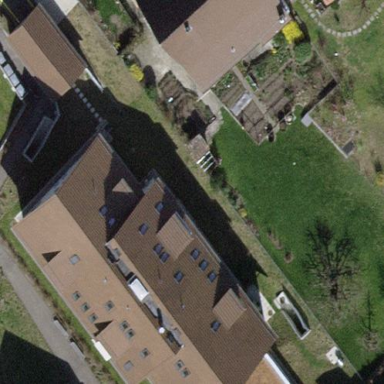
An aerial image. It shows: Dormitory building.